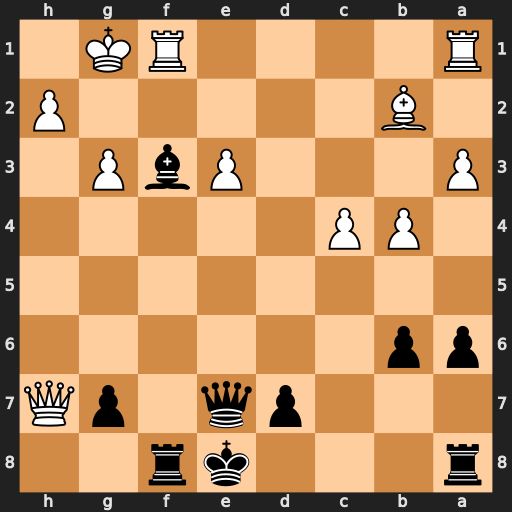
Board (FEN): r3kr2/3pq1pQ/pp6/8/1PP5/P3PbP1/1B5P/R4RK1
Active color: b
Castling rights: q
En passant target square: -
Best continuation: Qxe3+ Rf2 Qxf2+ Kxf2 Be4+ Kg1 Bxh7